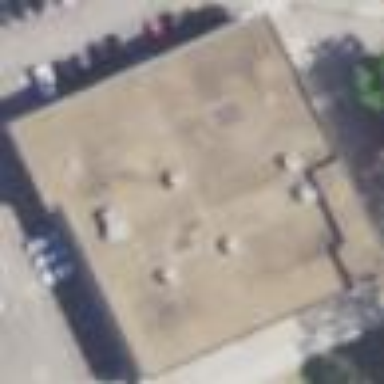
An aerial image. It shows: Building used as fitness center.